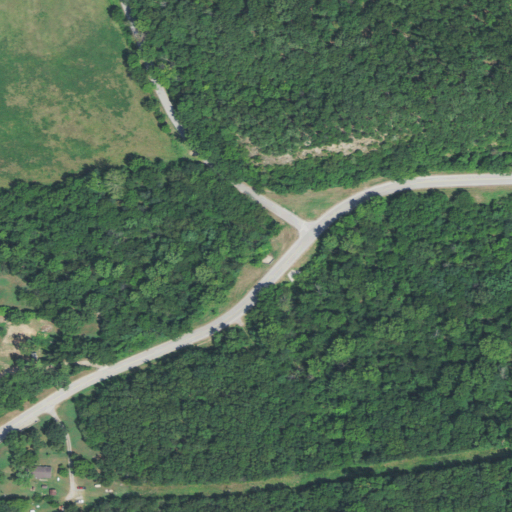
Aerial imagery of valley in Oklahoma named Chimney Rock Hollow containing deciduous forest, open development, pasture, and low intensity development